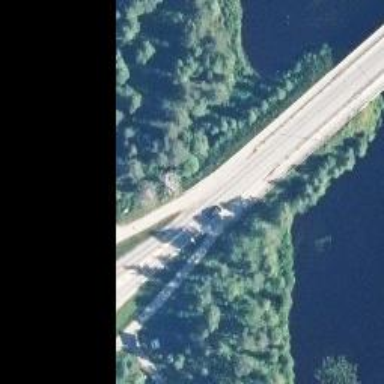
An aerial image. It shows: Asphalt road classified as trunk highway.